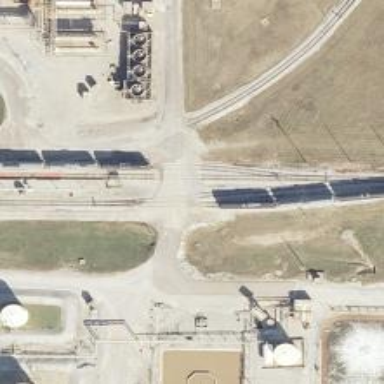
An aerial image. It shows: Railway spur service.